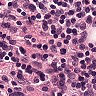
Metastatic tissue present: no